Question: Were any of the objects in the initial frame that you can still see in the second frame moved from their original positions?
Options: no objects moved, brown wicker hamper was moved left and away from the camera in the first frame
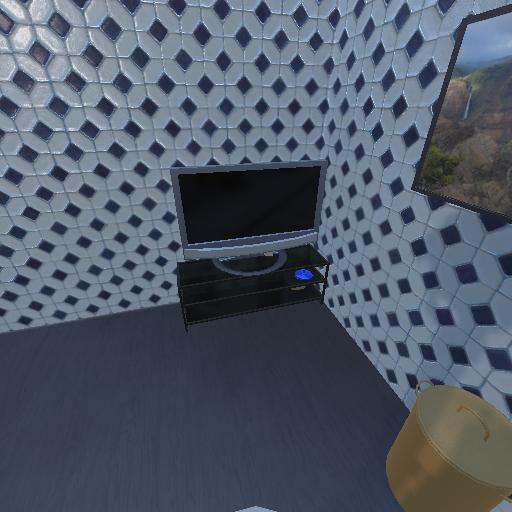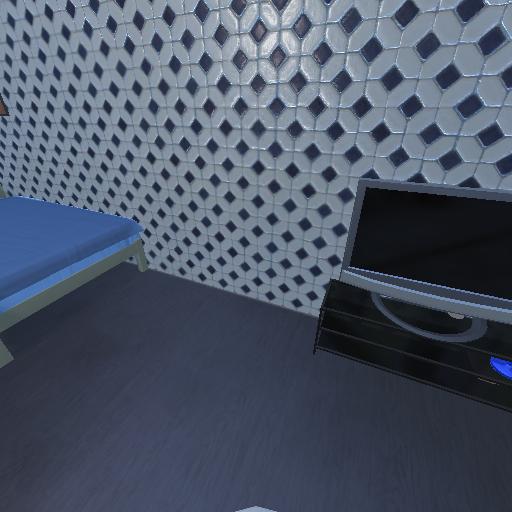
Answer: no objects moved